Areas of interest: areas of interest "Temple"
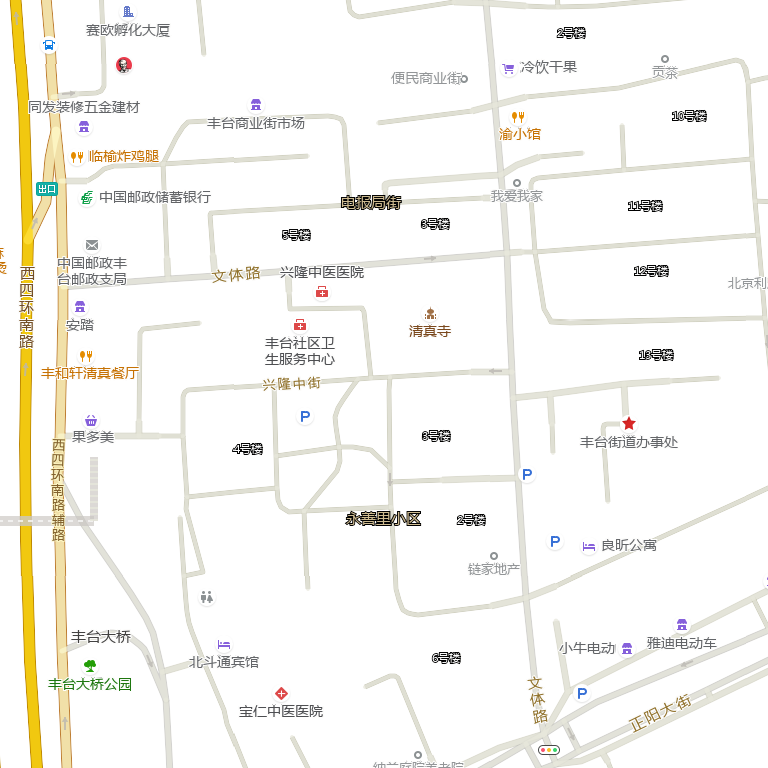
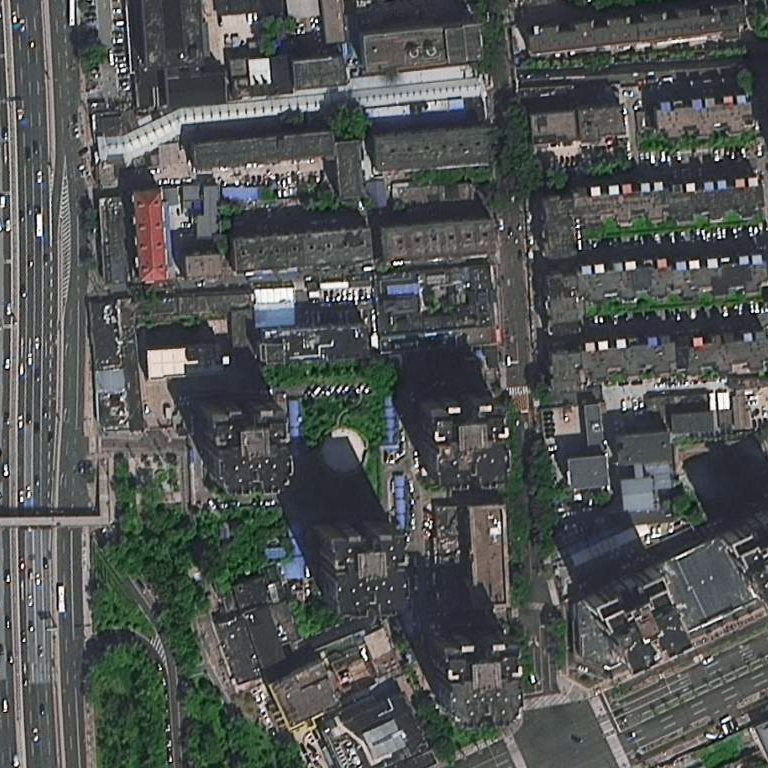